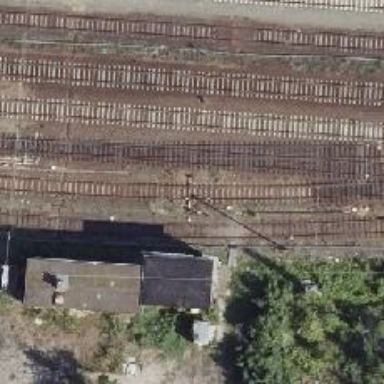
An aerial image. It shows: Wedge is used for the railway derail.